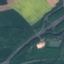
Land use / land cover: Highway